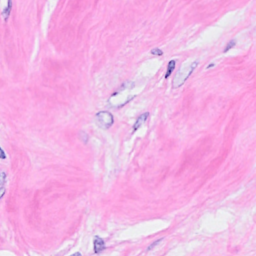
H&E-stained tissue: Breast